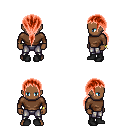
a pixel art fantasy rpg character, male body template, human, dark skin, brown long-sleeve shirt, metal pants, red ponytail hairstyle, bracelets, black shoes, four views (front, back, left, right), 2x2 character sprite sheet, small pixel art, hard edges, no anti-aliasing